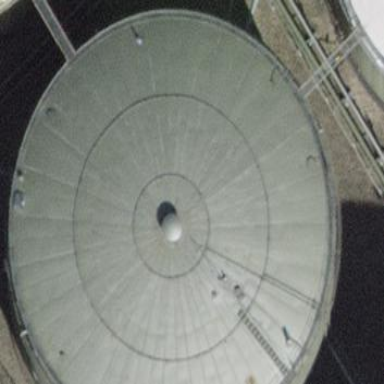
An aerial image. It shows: Storage tank which is man-made and housed in building.